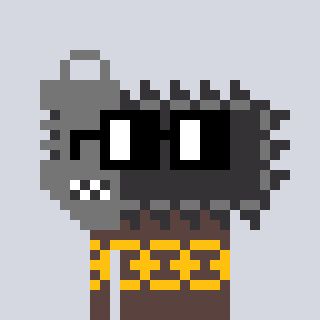
a pixel art character with square black glasses, a chainsaw-shaped head and a darkbrown-colored body on a cool background